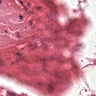
Metastatic tissue present: no